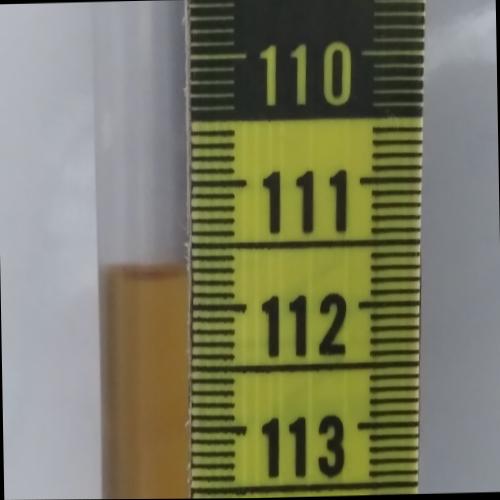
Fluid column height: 111.7 cm